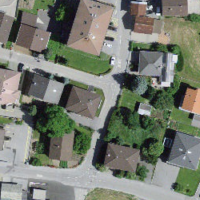
EUNIS habitat code: 54
Species observed at this site:
Cornus sanguinea